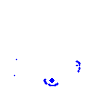
Particle: proton